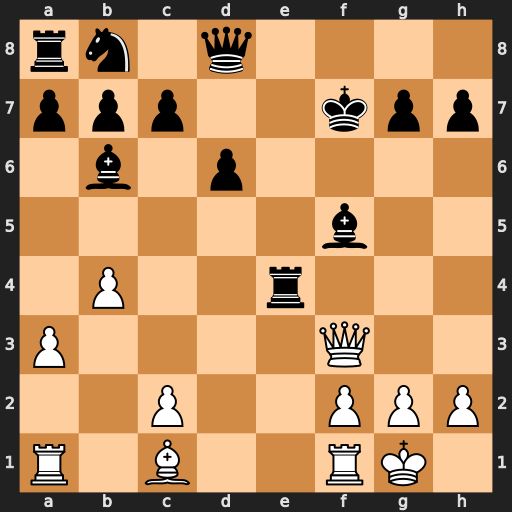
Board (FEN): rn1q4/ppp2kpp/1b1p4/5b2/1P2r3/P4Q2/2P2PPP/R1B2RK1
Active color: w
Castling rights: -
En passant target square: -
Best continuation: Qxf5+ Qf6 Qxe4